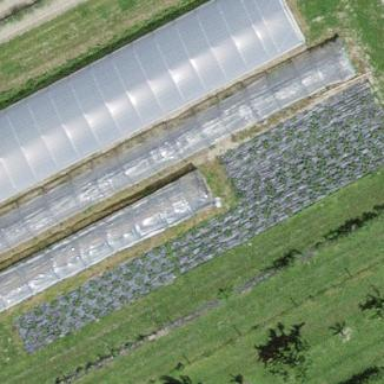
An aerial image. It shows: Greenhouse.